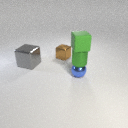
small green metal cylinder above small blue metal sphere